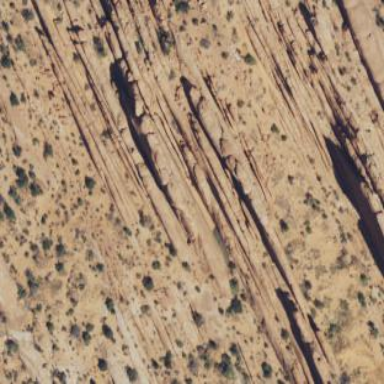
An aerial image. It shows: Natural cliff.